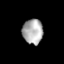
Tissue: lung
Cell type: Epithelial cells
Senescence score: 0.08067
Nuclear area (px): 500
Mean DAPI intensity: 172.846